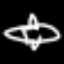
Label: airplane